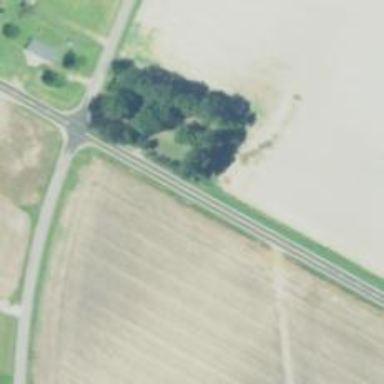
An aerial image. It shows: Secondary road.